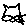
Label: cat